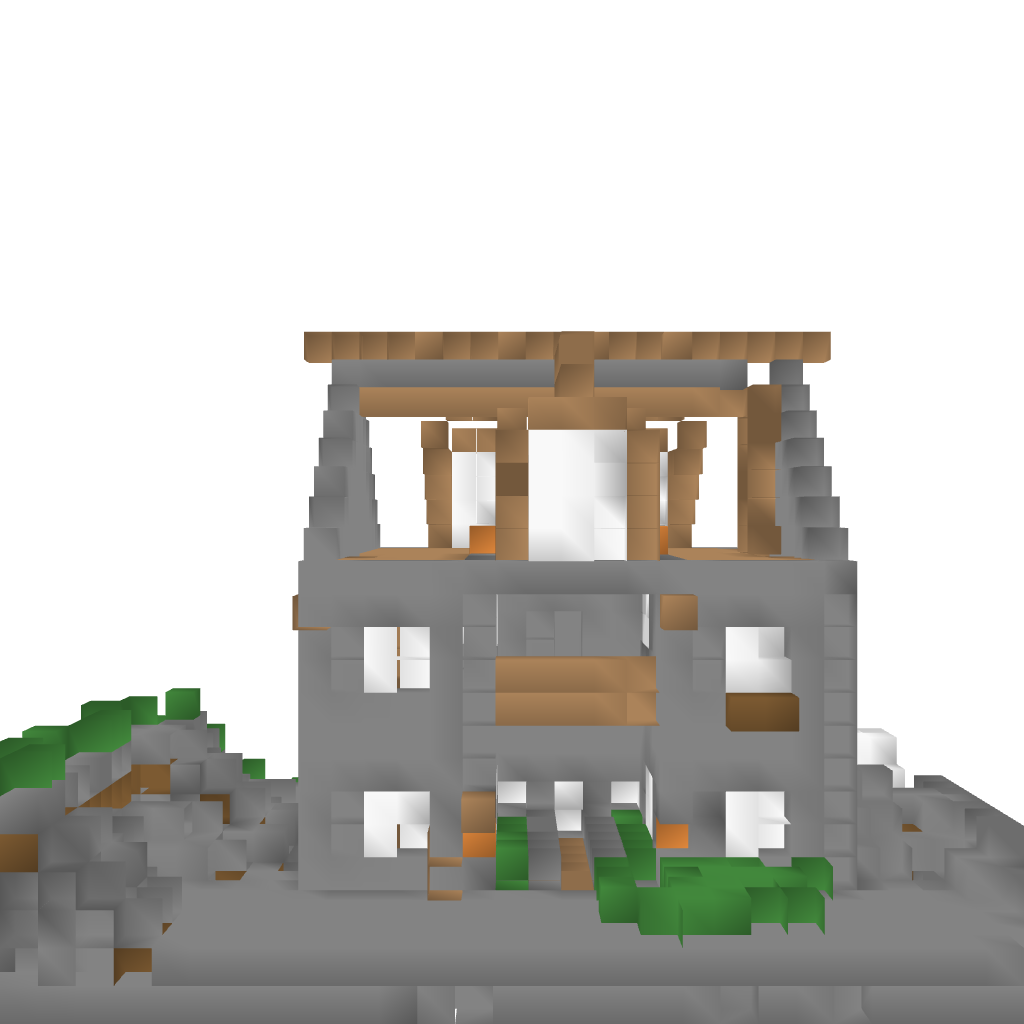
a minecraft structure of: Red Brick House bad low quality